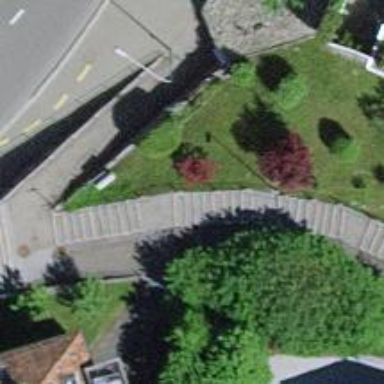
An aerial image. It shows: Road with steps.